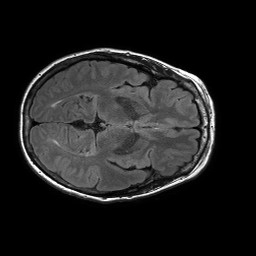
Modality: FLAIR
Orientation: axial
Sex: female
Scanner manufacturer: philips
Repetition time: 11 s
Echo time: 0.125 s